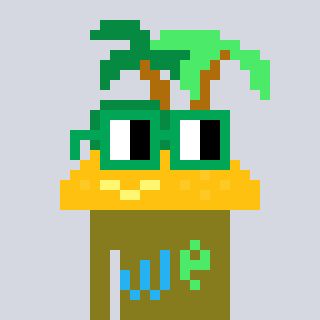
a pixel art character with square green glasses, a island-shaped head and a gunk-colored body on a cool background